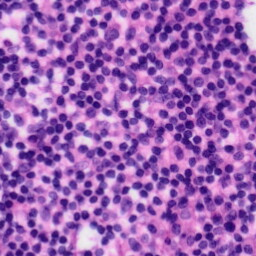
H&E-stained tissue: Tonsil